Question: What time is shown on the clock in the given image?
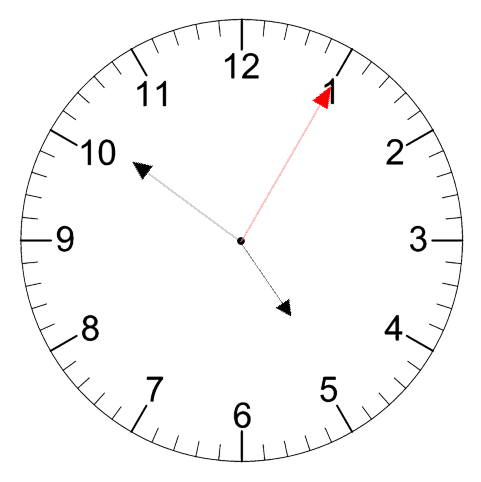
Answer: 04:51:05